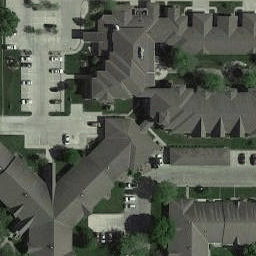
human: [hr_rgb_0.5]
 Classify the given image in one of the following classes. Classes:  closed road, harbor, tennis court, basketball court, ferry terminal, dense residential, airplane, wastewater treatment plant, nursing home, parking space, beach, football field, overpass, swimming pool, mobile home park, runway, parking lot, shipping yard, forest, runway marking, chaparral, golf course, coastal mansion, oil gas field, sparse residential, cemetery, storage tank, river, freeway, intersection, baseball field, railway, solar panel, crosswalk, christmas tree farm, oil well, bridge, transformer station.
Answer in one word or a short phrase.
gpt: nursing home